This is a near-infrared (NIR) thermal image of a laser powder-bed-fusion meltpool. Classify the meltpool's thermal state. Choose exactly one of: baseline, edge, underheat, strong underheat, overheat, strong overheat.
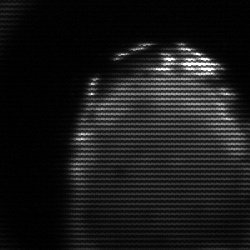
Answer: edge